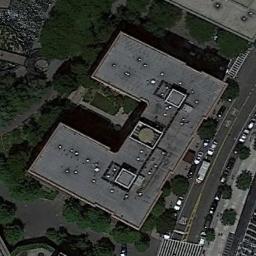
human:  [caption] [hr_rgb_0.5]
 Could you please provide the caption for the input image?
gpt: The commercial area is near the road with many cars .

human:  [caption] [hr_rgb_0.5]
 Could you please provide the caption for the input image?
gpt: A commercial area with a U-shaped building is surrounded by some roads and trees .

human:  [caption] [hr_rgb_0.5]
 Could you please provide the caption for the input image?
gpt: The houses line up neatly .

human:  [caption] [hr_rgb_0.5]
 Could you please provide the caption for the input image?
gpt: In a business district there are several tall buildings of different shapes and several roads with many cars and many trees .

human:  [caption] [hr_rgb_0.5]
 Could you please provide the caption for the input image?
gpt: A building with some green trees around on a commercial area .